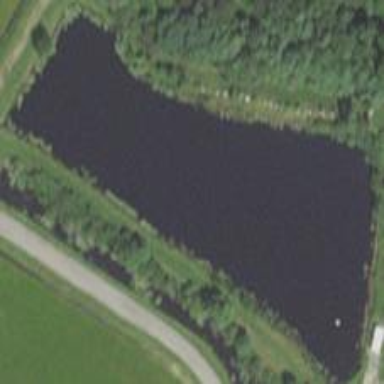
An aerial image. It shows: Pond with natural water.